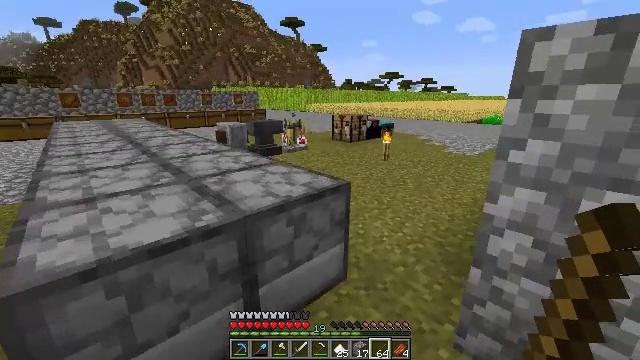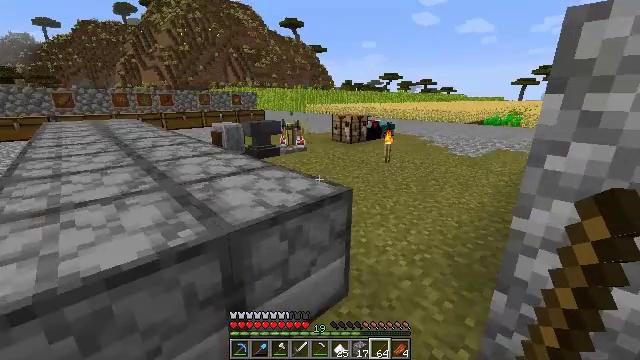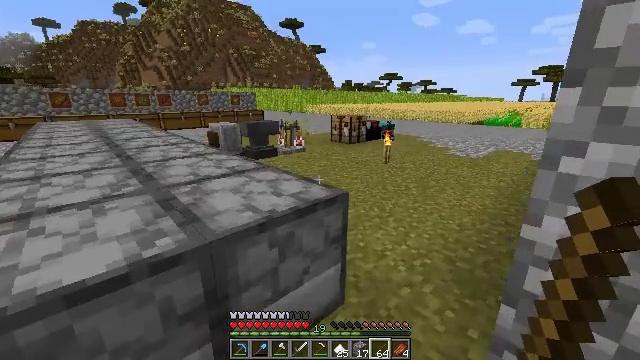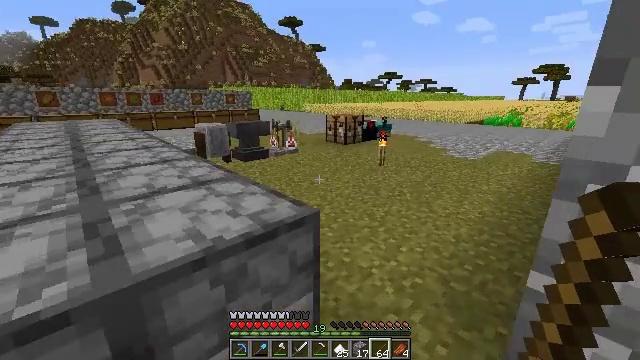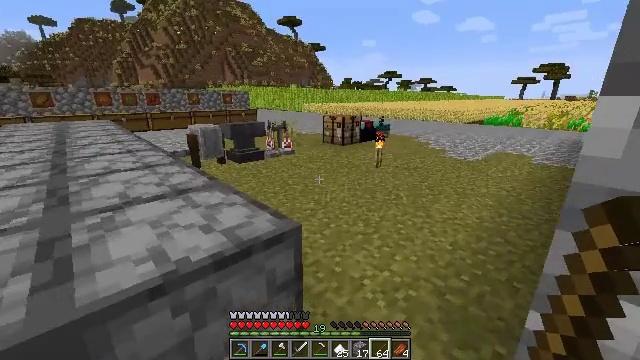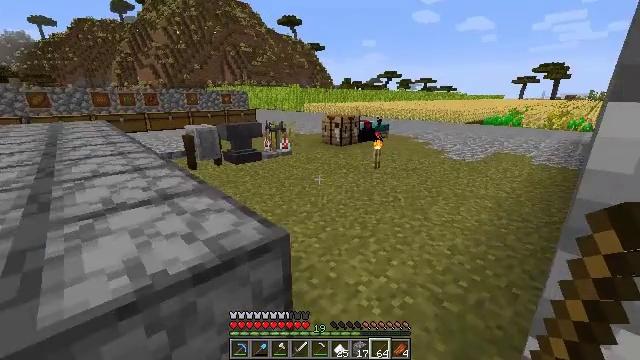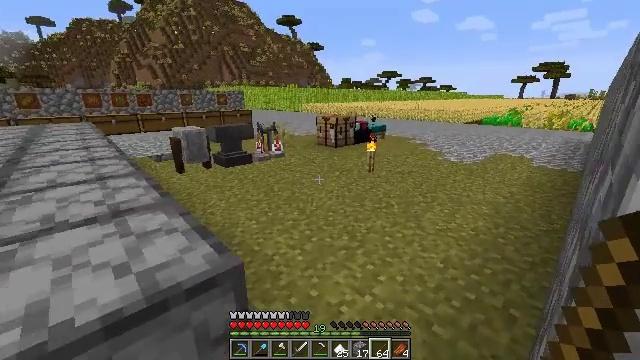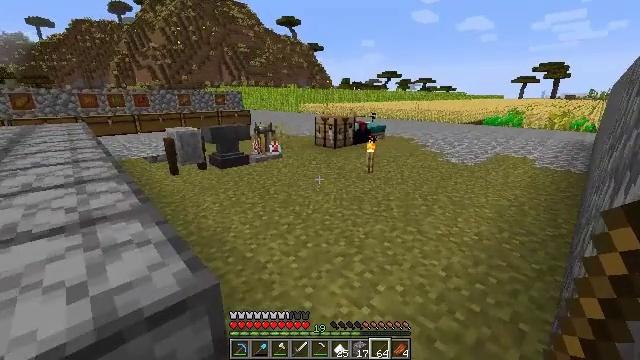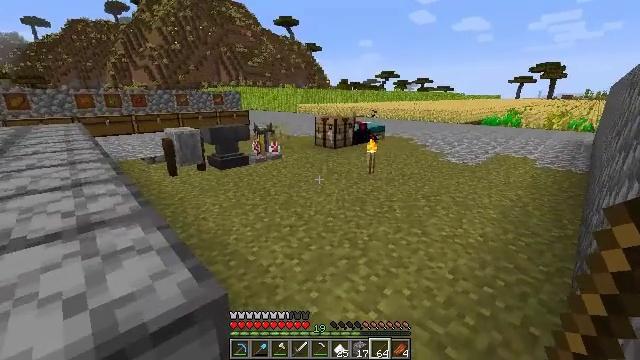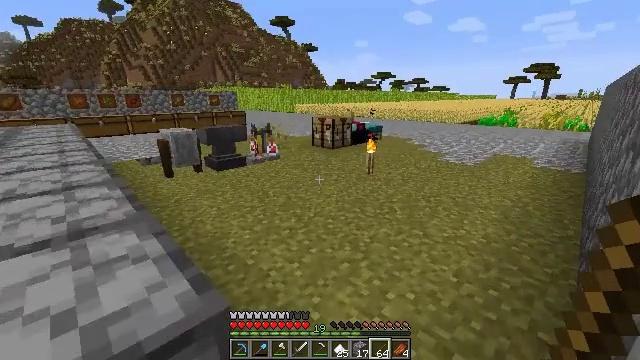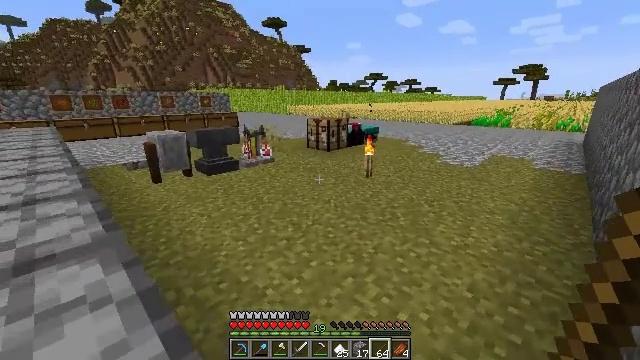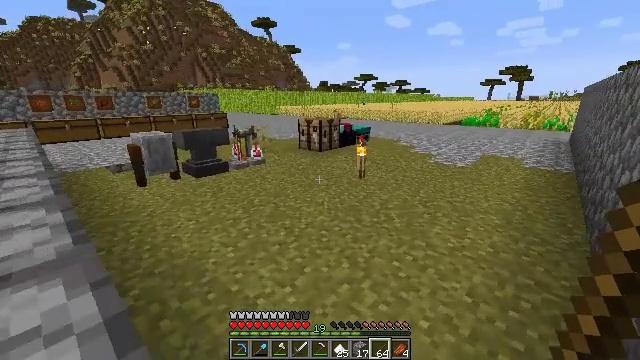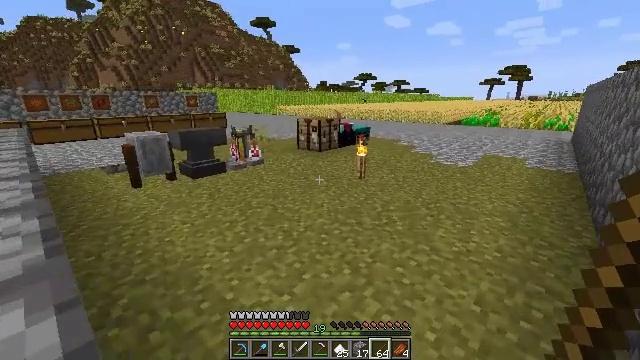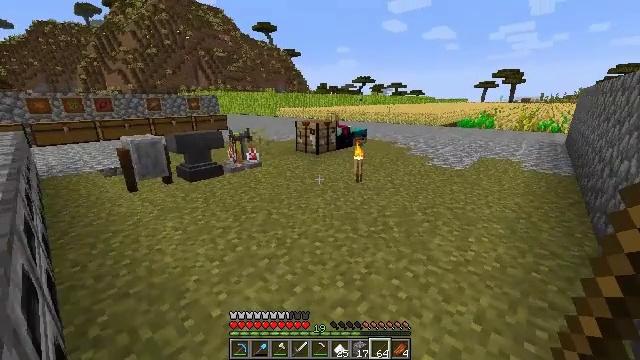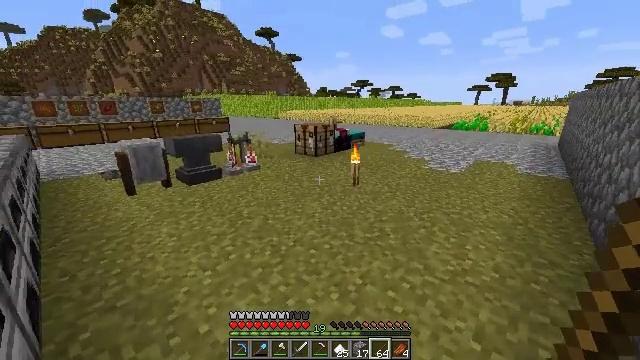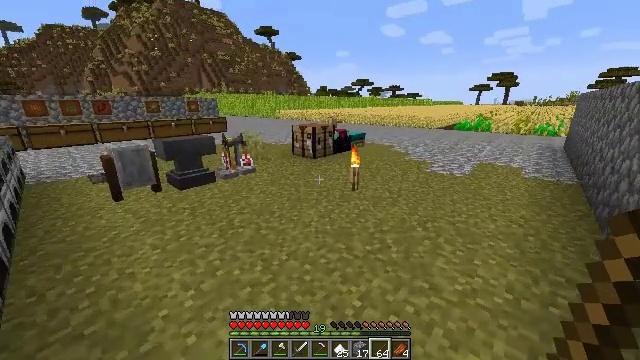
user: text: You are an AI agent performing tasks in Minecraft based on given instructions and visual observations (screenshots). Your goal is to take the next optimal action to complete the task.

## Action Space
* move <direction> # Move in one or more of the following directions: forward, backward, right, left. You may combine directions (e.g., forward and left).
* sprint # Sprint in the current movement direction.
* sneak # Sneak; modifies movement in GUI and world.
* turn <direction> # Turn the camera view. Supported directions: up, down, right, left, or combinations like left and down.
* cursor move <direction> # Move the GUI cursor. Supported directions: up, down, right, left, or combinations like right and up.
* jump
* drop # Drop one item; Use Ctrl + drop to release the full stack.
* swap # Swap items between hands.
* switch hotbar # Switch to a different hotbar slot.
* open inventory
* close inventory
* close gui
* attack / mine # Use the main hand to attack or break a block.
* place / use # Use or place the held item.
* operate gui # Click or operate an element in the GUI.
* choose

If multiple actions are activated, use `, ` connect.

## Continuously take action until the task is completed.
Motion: motion action
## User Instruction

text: Craft the item frame with sticks and leather.
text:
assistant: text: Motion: move forward and move right
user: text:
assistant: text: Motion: move forward and move right
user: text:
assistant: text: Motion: move forward and move right
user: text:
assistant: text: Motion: move forward and move right
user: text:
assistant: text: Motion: move forward and move right
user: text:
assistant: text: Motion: move forward and move right
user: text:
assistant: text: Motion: move forward
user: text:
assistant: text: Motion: move forward
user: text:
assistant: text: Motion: move forward
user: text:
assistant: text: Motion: move forward, turn right
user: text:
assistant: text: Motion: move forward, turn right
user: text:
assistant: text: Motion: move forward, sprint
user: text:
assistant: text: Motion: move forward, sprint
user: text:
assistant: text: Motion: move forward, sprint
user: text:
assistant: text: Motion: move forward, sprint
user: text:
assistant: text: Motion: move forward, sprint
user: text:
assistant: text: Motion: move forward, sprint
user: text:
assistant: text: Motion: move forward, sprint, turn right
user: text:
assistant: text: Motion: move forward, sprint
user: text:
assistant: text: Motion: move forward, sprint
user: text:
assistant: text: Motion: move forward, sprint
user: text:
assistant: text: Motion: move forward, sprint
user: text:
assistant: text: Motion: move forward, sprint
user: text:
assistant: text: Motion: move forward, sprint
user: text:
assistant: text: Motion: move forward, sprint
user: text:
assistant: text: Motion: move forward, sprint
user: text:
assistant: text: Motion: move forward, sprint
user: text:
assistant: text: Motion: move forward, sprint
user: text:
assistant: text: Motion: move forward, sprint, turn left
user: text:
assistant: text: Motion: move forward and move right, sprint, turn left and down